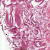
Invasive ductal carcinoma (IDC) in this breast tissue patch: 0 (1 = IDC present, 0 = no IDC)